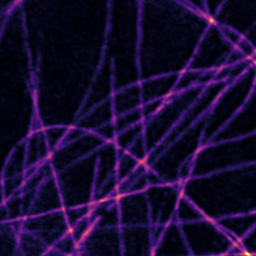
Label: Super-resolution Microtubules image